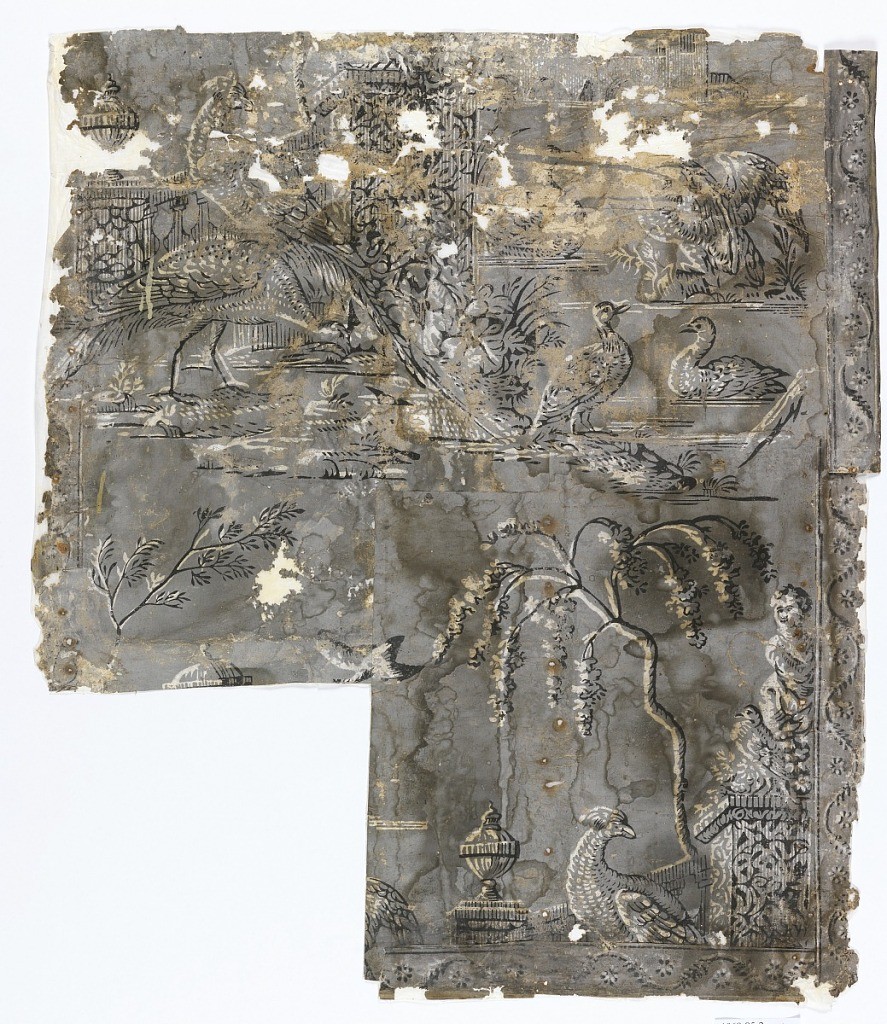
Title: Sidewall
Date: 1780–1810
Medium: Block-printed paper
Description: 1968-85-1-a,b: Grisaille paper, white and black pattern on gray. ...;     1968-85-2-a/c: Grisaille wallpaper with attached border. Wallpape...